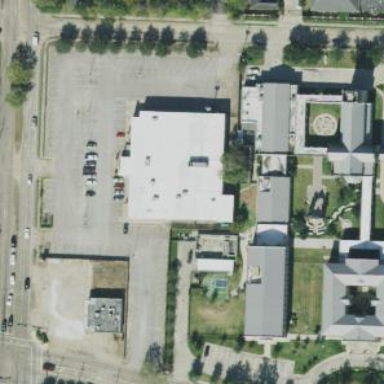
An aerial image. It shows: Community center building.